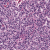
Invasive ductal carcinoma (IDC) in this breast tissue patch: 1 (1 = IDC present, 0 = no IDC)